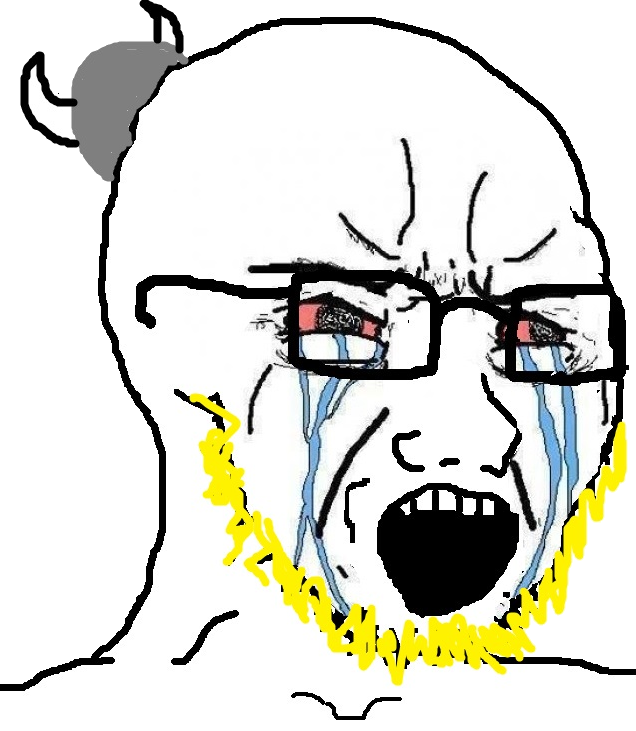
Label: 5_Soyjak